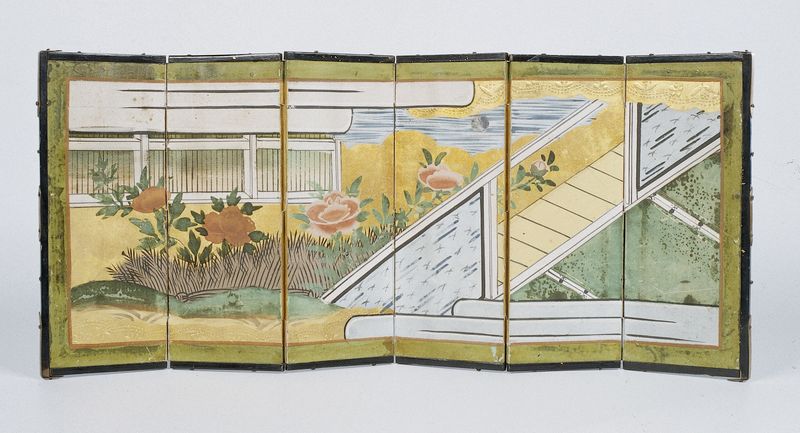
Titel: Kamerscherm beschilderd met Japanse voorstellingen
Standort: Amsterdam
Institution: Rijksmuseum
Schlagwörter: blau, wasser, fluss, grün, see, blume, blumen, fenster, zeichnung, dach, gras, rasen, rose, rosen, rot, zaun, falten, bach, gewässer, gold, garten, japan, heu, hang, modern, steil, treppe, dekoration, interior, asien, jugenstil, gehweg, darstellung, china